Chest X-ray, AP view. Patient: 65 years old, sex M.
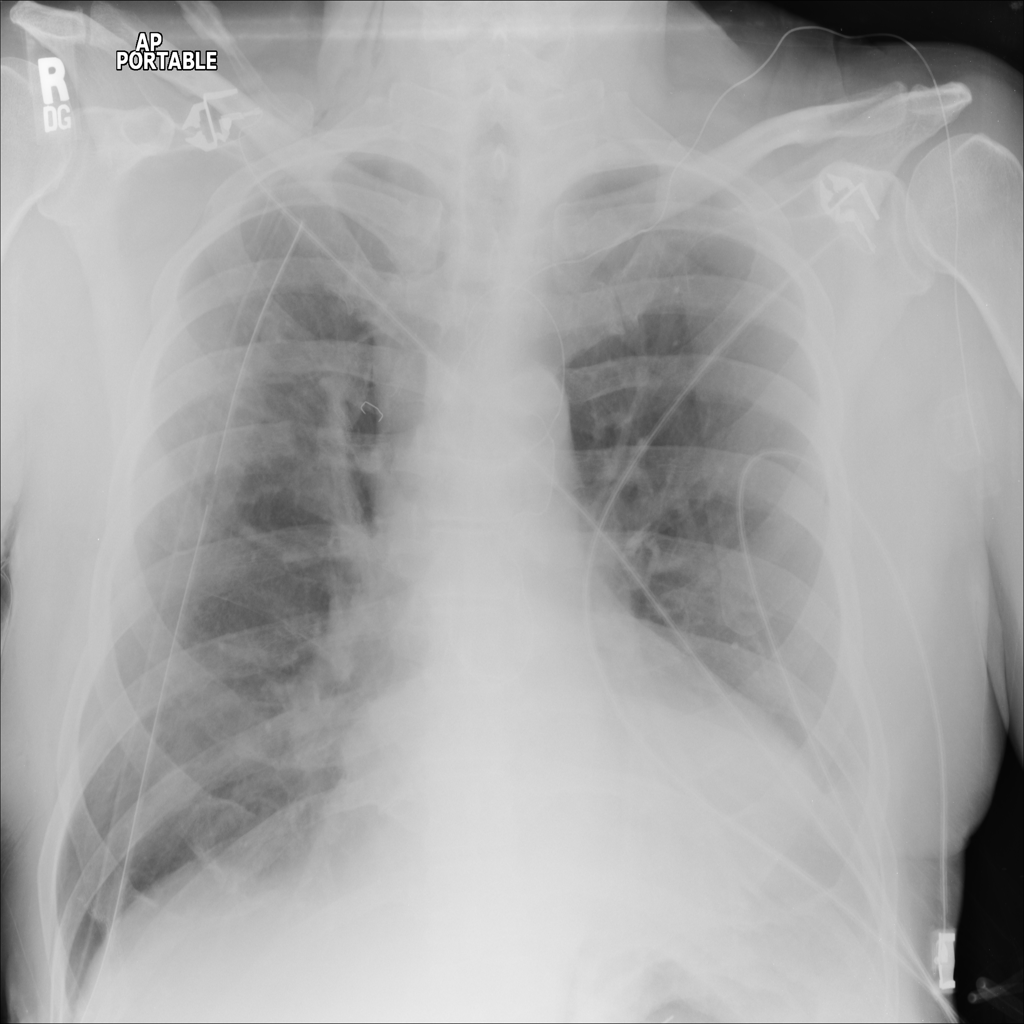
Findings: No Finding